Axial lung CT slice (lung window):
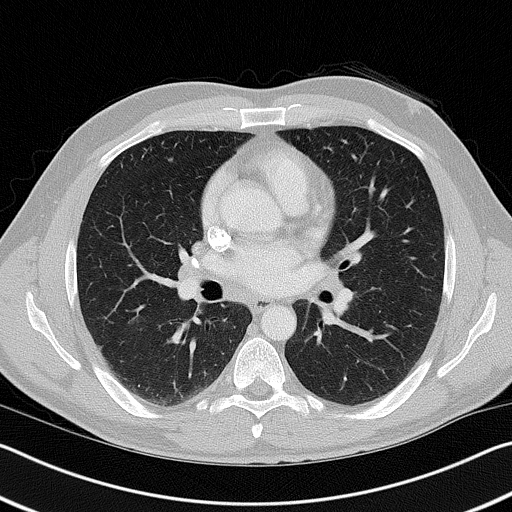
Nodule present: no